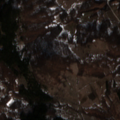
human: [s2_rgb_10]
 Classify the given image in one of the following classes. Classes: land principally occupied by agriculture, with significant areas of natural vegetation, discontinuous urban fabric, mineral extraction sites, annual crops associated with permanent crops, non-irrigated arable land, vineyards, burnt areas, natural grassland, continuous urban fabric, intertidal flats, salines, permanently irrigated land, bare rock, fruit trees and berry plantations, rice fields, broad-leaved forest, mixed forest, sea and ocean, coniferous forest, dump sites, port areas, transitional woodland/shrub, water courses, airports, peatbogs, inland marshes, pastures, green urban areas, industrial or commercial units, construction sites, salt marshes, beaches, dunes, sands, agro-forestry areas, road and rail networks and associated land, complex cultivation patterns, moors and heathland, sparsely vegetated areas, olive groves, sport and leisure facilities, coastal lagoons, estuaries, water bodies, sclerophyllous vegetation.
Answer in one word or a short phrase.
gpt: complex cultivation patterns, land principally occupied by agriculture, with significant areas of natural vegetation, broad-leaved forest, coniferous forest, transitional woodland/shrub